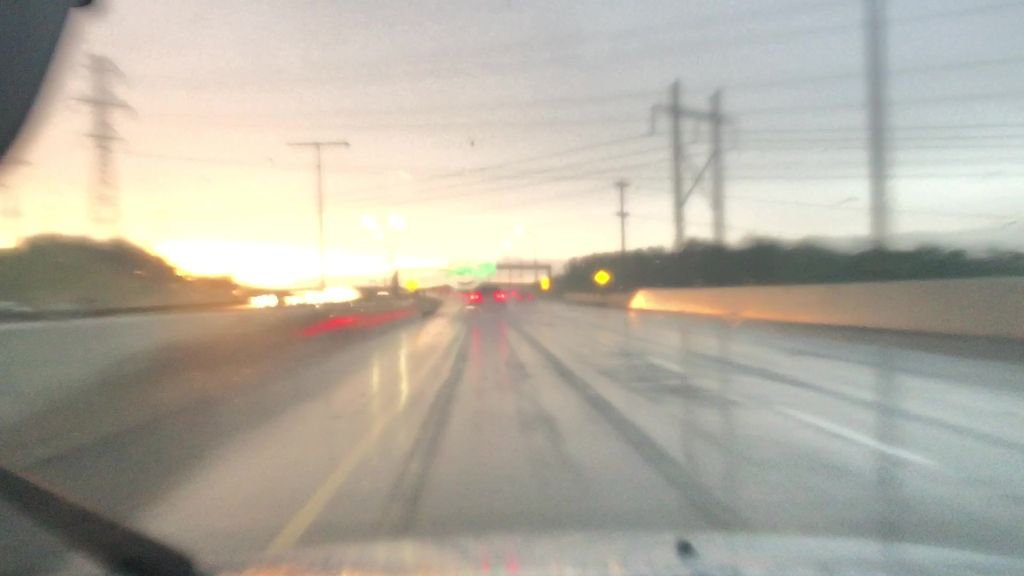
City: edmonton